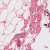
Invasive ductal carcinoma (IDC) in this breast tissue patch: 0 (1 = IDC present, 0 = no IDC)